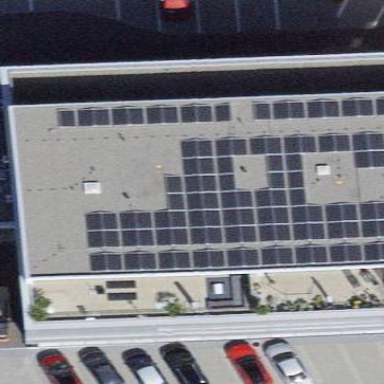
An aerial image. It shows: Solar power generator.